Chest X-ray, PA view. Patient: 28 years old, sex M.
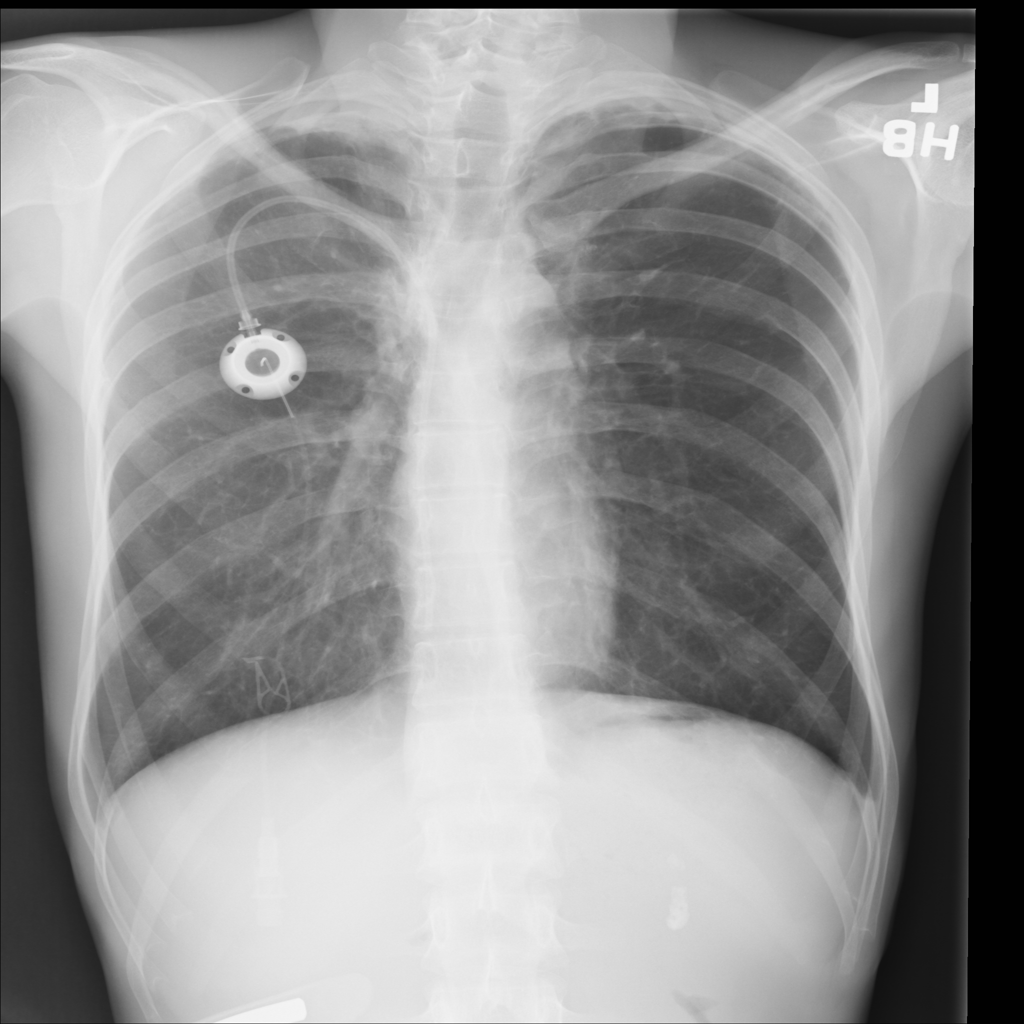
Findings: No Finding